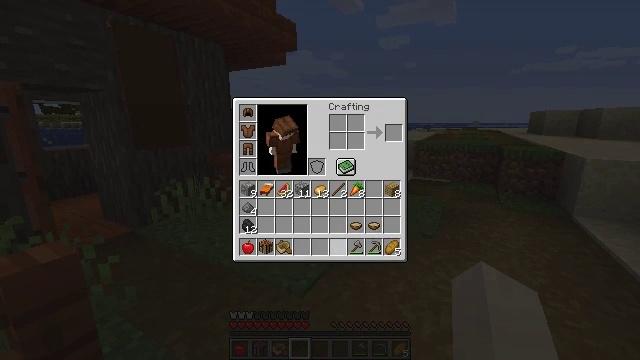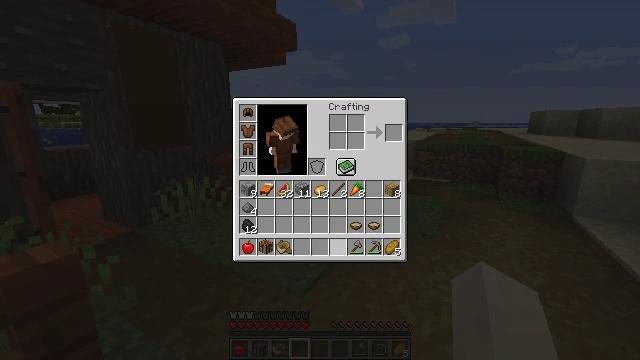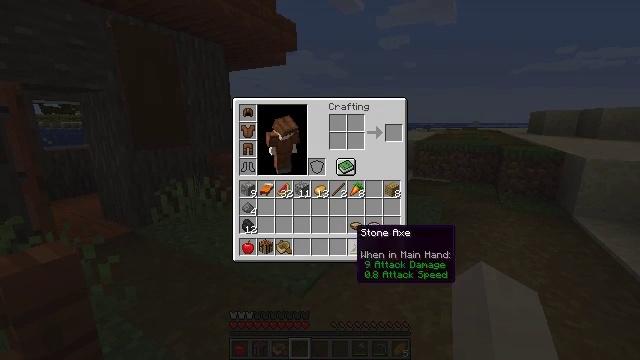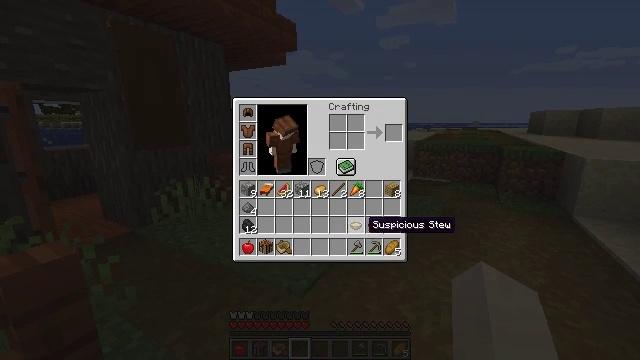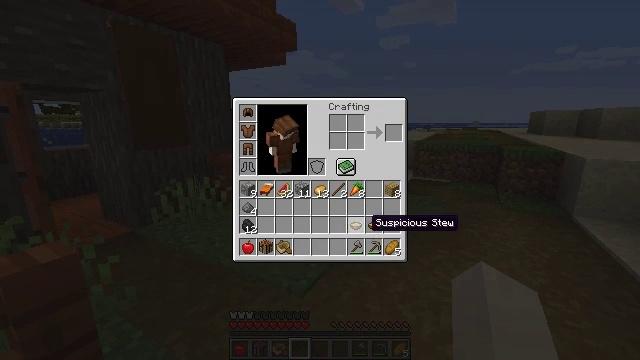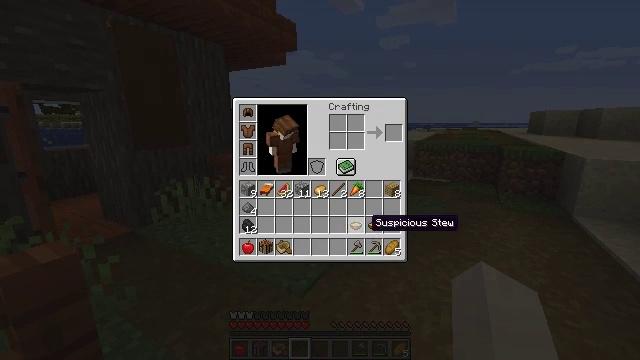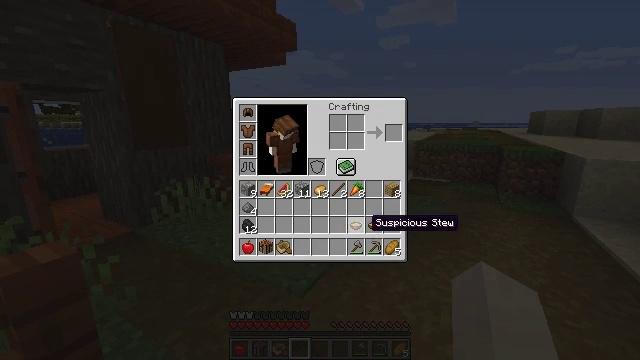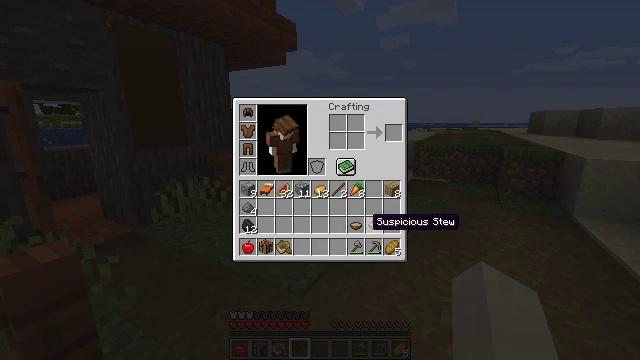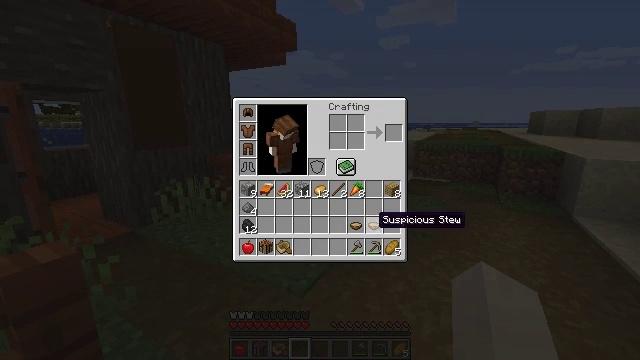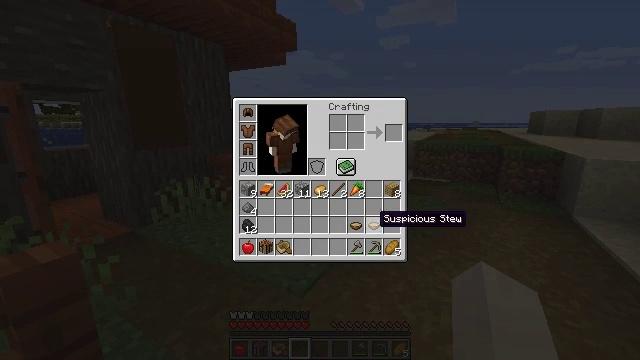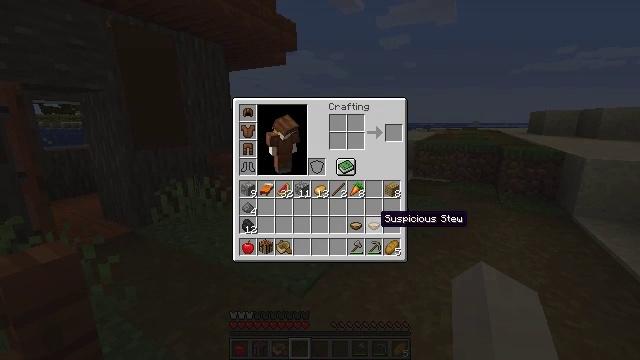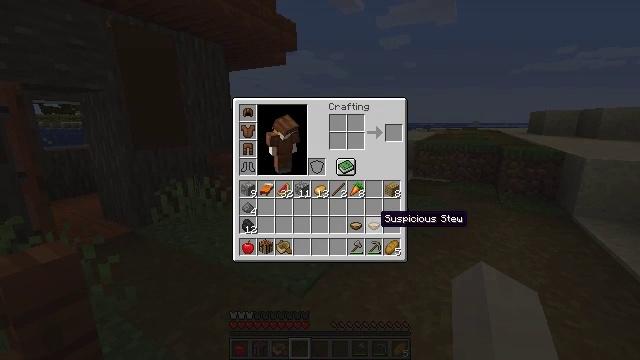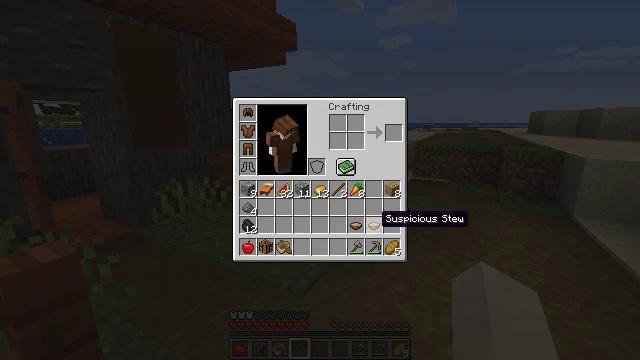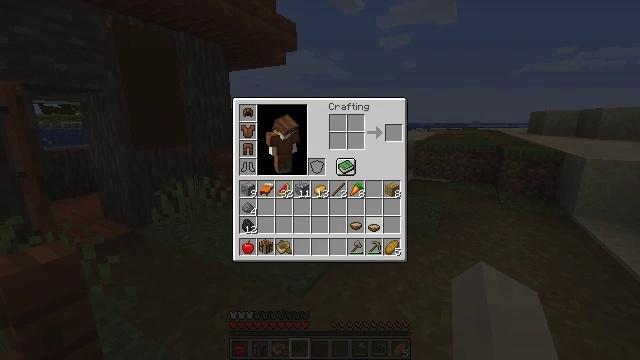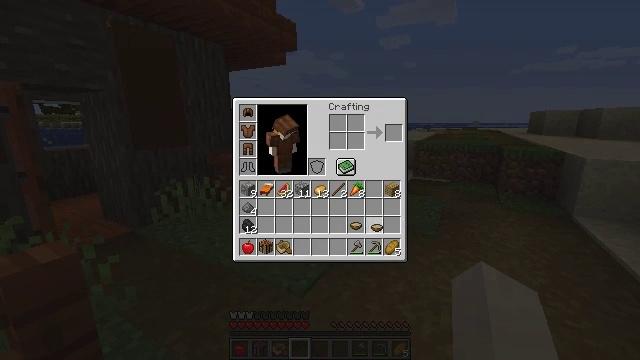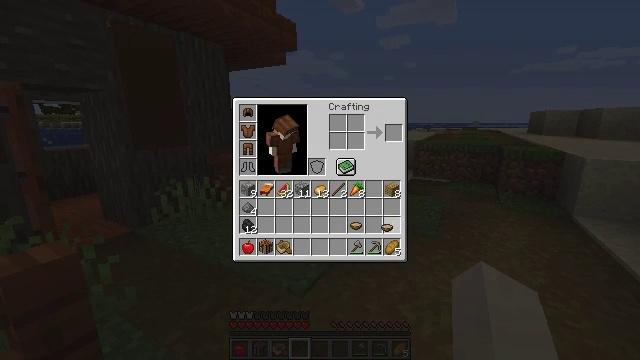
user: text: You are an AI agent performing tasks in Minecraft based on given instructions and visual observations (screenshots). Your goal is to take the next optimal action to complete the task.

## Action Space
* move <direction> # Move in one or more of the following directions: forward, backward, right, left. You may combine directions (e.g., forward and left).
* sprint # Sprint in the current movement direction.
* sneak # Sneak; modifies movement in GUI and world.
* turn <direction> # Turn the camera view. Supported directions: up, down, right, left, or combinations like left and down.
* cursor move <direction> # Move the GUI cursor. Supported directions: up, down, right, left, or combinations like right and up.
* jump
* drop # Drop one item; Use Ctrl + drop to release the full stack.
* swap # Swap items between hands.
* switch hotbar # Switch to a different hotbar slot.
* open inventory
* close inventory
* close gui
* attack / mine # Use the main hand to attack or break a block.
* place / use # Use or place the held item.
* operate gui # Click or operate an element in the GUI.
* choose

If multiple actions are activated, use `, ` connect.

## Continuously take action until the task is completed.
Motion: motion action
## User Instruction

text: Break the acacia fence to collect it.
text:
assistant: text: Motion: sneak
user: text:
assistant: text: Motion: sneak, cursor move right
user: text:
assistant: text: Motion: sneak, cursor move right and up
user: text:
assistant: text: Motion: sneak
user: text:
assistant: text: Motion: sneak
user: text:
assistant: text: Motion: sneak
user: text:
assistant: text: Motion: sneak
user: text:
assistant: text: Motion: sneak
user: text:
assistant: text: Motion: sneak
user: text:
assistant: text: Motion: no_op
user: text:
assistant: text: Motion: no_op
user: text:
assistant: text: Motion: no_op
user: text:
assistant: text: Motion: operate gui
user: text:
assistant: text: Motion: operate gui
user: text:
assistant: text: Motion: cursor move right
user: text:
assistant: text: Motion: no_op
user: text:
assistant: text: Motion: no_op
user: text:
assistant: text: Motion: operate gui
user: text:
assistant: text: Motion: operate gui
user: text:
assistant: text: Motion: operate gui
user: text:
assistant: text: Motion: no_op
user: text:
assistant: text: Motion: no_op
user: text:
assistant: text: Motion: cursor move left
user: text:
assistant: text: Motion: cursor move left
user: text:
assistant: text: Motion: no_op
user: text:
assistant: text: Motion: no_op
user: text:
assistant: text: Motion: no_op
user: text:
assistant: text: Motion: operate gui
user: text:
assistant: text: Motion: operate gui
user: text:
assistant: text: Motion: operate gui